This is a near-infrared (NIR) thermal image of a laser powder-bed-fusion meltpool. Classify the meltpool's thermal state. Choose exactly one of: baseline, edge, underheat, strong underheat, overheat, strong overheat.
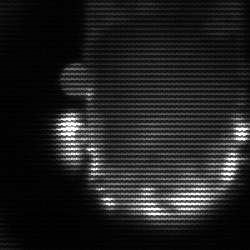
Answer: baseline